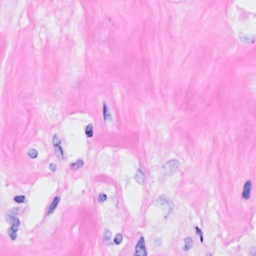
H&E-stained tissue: Breast